Field crop: tomato
Growth stage: 1
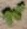
Species: solanum